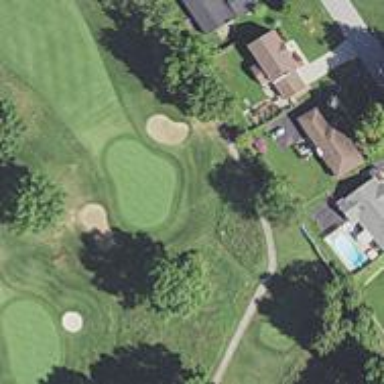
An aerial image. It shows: View of golf hole.